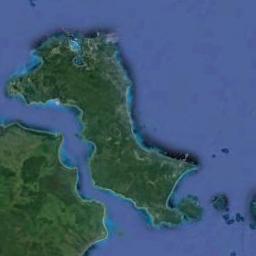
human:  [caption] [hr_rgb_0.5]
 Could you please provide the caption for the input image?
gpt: The green strip island, Which is very close to the land, Is surrounded by blue sea water .

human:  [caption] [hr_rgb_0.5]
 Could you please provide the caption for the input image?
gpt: The island in the picture is green .

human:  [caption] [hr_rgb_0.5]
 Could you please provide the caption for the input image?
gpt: Many trees are on the island .

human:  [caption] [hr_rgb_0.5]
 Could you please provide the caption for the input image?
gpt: Two big islands and some small islands have dense vegetation and the waters around the islands is light blue .

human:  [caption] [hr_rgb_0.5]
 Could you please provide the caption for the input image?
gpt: There are several green islands on a blue sea .